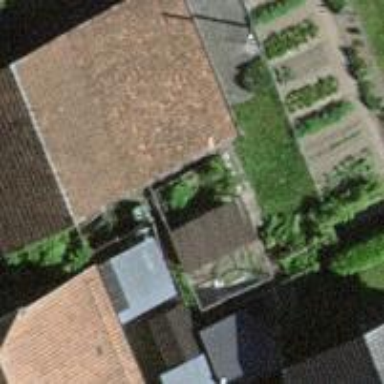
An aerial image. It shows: Garage.